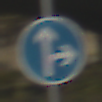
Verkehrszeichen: VorgeschriebeneFahrtrichtungGeradeausOderRechts
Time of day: MorningAfternoon
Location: Outdoor (Suburban)
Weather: PartlyCloudy
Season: NotSpecified
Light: Natural